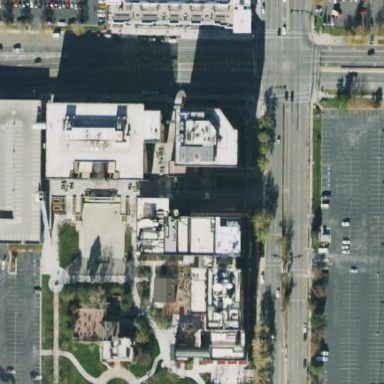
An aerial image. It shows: Office building.